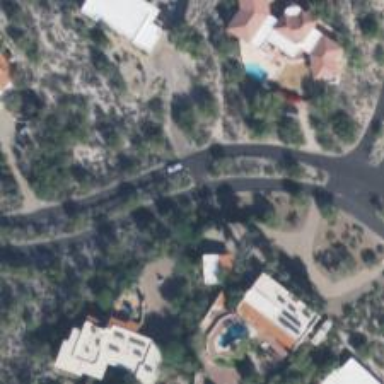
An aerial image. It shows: Residential road.